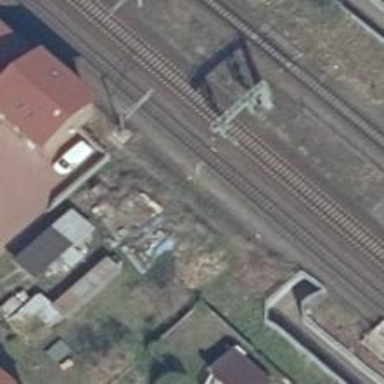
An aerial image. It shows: Railway signal.